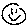
Label: smiley face